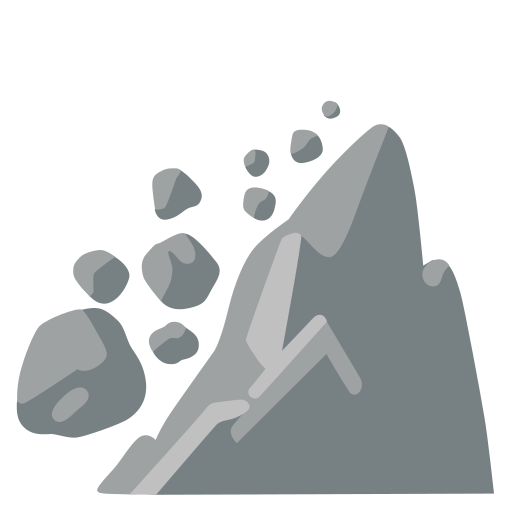
Emoji: 🛘